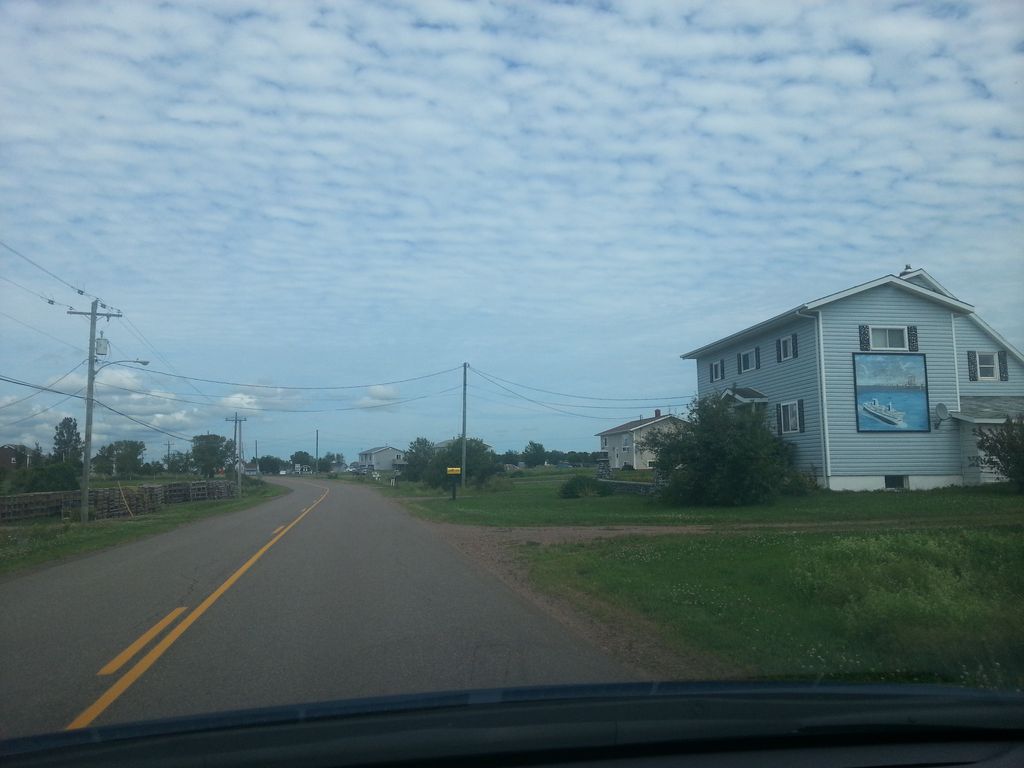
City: charlottetown